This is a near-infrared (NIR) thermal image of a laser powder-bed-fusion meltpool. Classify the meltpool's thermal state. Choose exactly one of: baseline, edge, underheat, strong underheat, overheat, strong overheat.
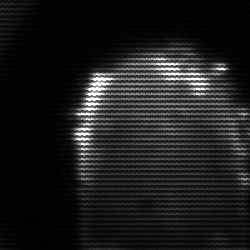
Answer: baseline